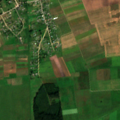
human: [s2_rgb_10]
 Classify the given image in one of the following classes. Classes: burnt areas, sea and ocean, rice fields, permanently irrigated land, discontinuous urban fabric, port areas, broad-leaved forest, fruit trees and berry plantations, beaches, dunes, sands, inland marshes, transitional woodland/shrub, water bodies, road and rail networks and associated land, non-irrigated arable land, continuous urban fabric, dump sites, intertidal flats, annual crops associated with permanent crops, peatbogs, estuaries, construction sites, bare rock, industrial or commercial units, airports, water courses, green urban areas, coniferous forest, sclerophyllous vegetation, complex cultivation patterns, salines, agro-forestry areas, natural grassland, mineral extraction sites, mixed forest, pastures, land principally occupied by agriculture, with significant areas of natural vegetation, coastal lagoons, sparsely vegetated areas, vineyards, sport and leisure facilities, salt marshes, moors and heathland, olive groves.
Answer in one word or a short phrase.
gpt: discontinuous urban fabric, non-irrigated arable land, pastures, complex cultivation patterns